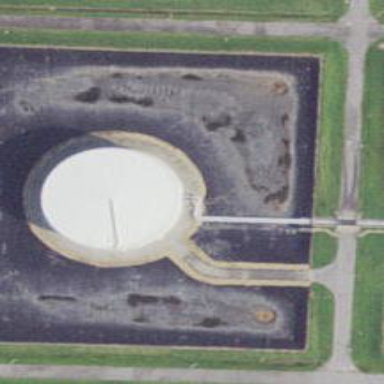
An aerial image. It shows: Storage tank that is man-made.